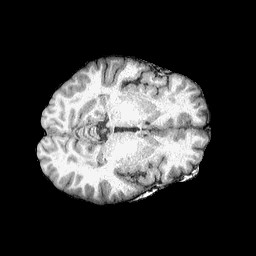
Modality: T1w
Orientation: coronal
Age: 19
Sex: male